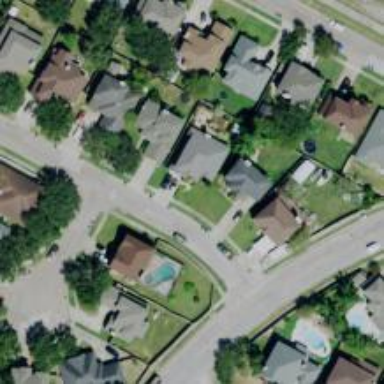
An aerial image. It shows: Residential road.